Question: I have a 'UITableViewCell' which contains an 'UIImageView'.
The image view should be a circle, so I made the cornerRadius equal to half of its height. The problem is that if the image is not big enough (the width/height constraints of the image view, not the image itself), it is not rounded correctly. If I increase the constraints, everything will work fine.
The image is a square and the image view also has a 1:1 ratio constraint.
Any idea what the problem is?

I call this in 'awakeFromNib':
'''
private func setUpCellDesign() {
profileImageView.layer.cornerRadius = profileImageView.frame.height / 2
profileImageView.clipsToBounds = true
mainView.layer.cornerRadius = 15
}
'''
I have noticed that it doesn't work as wanted even if I add other elements in the cell and try to round the corners in the same way (for example a button with rounded corners).
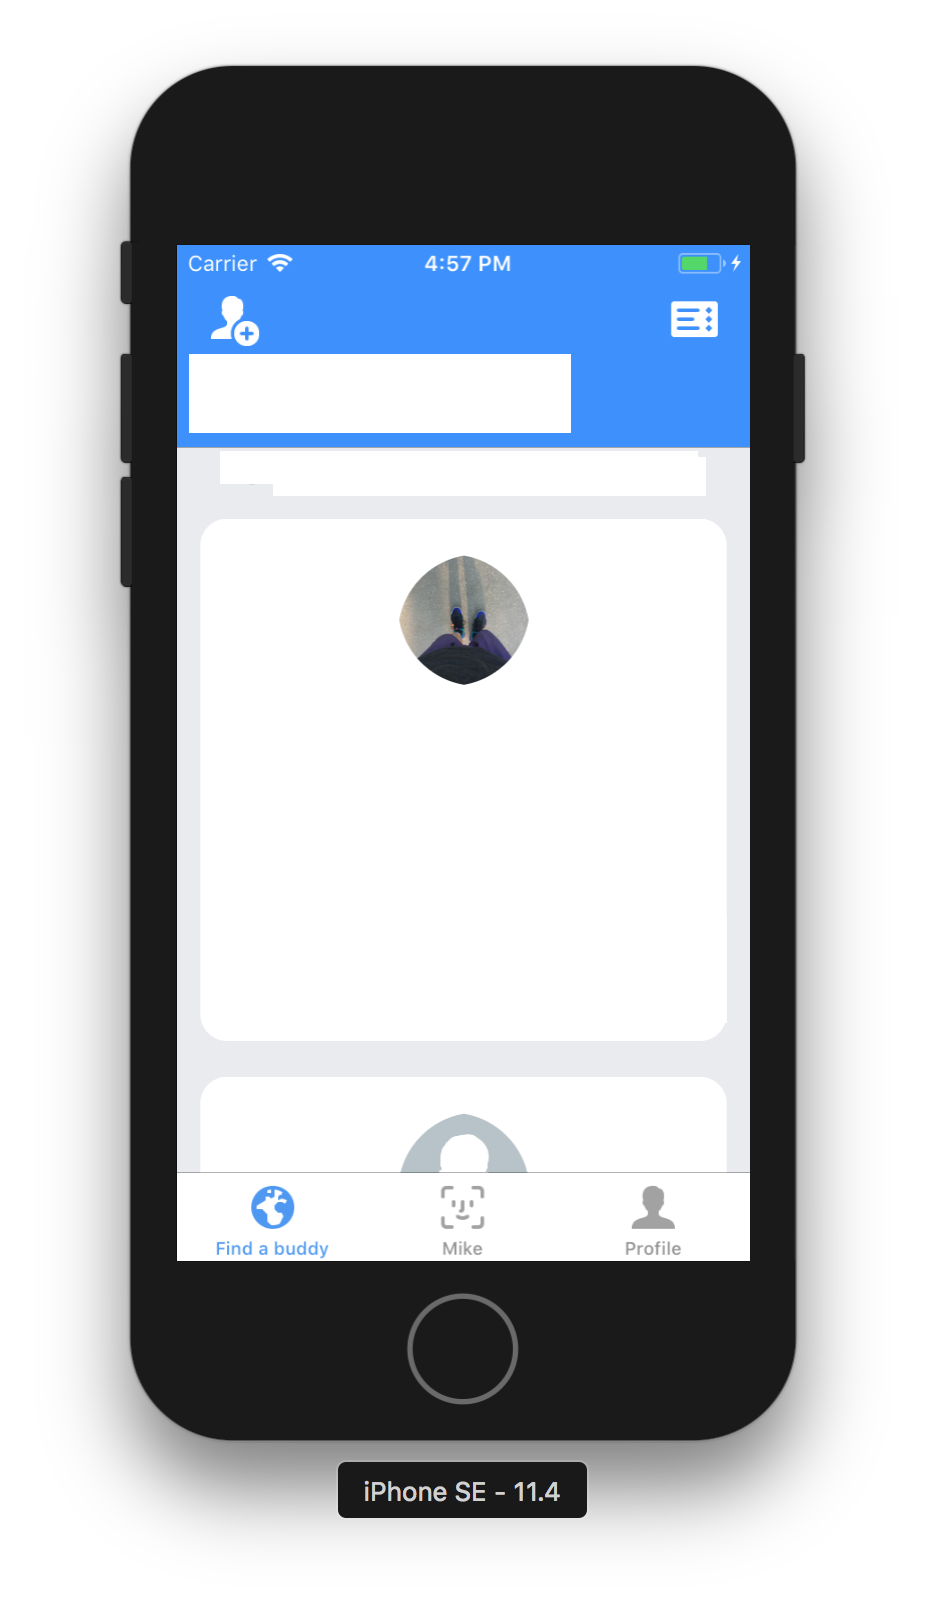
Answer: It seems that you have an issue with the layout-subviews of the cell - you need a few more cycles of the auto-layout mechanism
You can solve it by overriding <URL> and put the snip code you wrote in there.
> You should override this method only if the autoresizing and
constraint-based behaviors of the subviews do not offer the behavior
you want. You can use your implementation to set the frame rectangles
of your subviews directly.